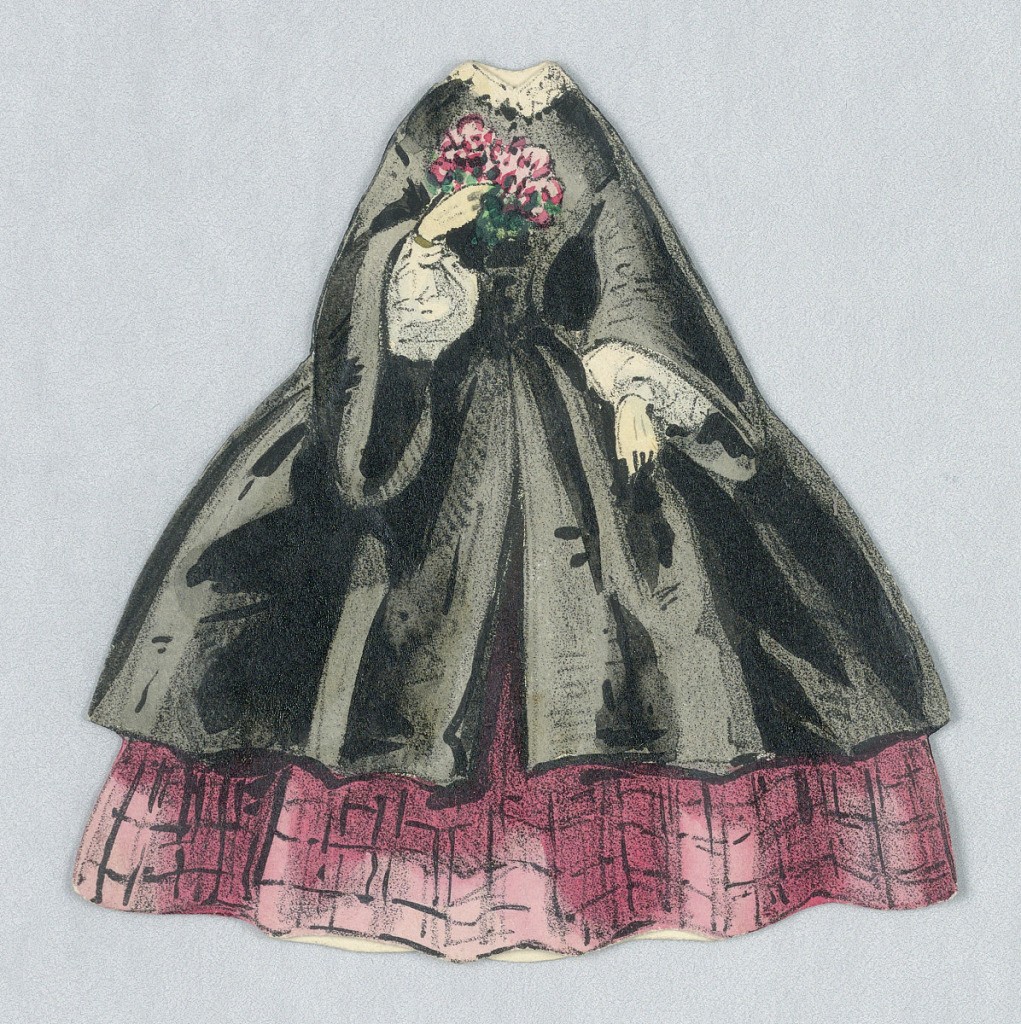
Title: Paper Doll Costume in Black over Checked Pink Skirt
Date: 1840–60
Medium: Lithograph, brush and watercolor on cream heavy wove paper
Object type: Print
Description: This ensemble consists of a black outer layer with a white lace collar and inner sleeves, over a pink, checked full skirt. She holds a bouquet of flowers in her right  hand. Both back and front of the outfit is represented.